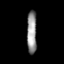
Tissue: lung
Cell type: Epithelial cells
Senescence score: 0.2164
Nuclear area (px): 413
Mean DAPI intensity: 147.109